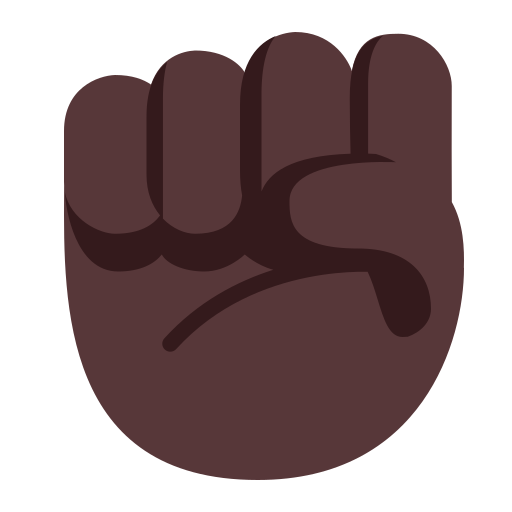
raised fist flat dark